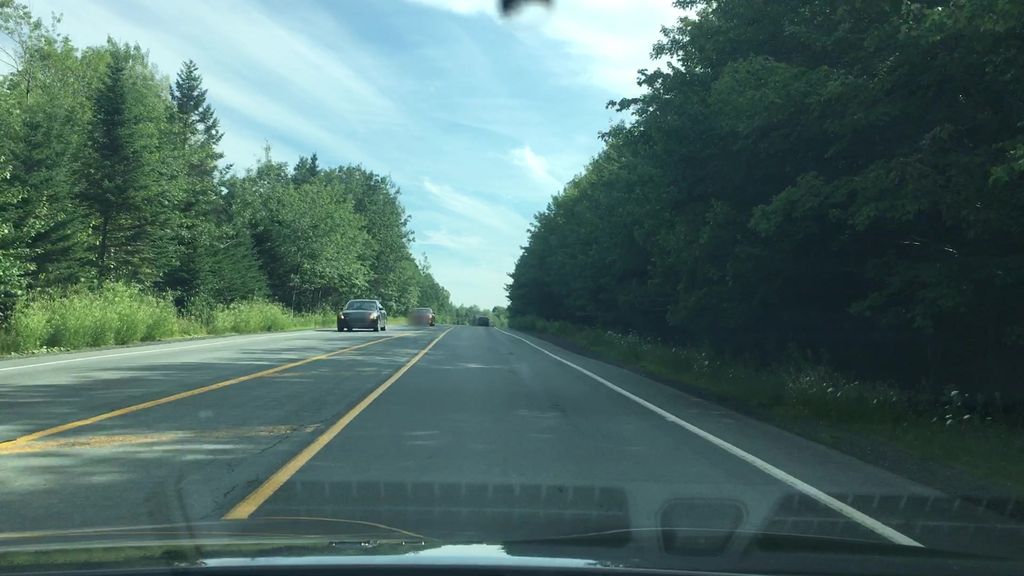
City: halifax